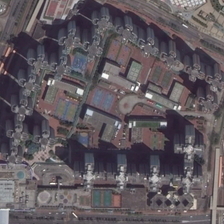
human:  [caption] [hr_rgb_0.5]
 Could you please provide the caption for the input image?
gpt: is a school with many buildings and red land while surrounded byroad .

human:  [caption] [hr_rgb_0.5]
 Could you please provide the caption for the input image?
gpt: many buildings with gray roof around and many place with red land in the middle .

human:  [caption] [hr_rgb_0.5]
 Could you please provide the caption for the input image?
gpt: a school with many buildings and sports place in it .

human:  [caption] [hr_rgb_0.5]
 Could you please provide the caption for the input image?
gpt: some sports place in the middle while surrounded by many buildings .

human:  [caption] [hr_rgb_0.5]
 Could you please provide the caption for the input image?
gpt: many buildings and playgrounds are in a school .